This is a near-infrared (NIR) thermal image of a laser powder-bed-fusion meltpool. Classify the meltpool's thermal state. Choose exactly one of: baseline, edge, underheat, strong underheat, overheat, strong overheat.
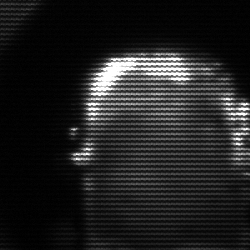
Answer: baseline